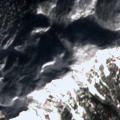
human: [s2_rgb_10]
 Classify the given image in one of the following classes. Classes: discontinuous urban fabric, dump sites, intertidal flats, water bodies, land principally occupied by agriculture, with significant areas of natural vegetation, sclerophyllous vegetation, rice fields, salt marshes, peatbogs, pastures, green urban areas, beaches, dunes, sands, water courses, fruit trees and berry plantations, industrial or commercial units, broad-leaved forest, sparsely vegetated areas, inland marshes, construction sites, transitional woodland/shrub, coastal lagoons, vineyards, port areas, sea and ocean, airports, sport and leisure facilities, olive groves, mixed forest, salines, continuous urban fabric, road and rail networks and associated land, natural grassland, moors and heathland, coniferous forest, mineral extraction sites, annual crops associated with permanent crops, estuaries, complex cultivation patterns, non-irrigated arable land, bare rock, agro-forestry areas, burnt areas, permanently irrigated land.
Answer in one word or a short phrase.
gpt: coniferous forest, moors and heathland, bare rock